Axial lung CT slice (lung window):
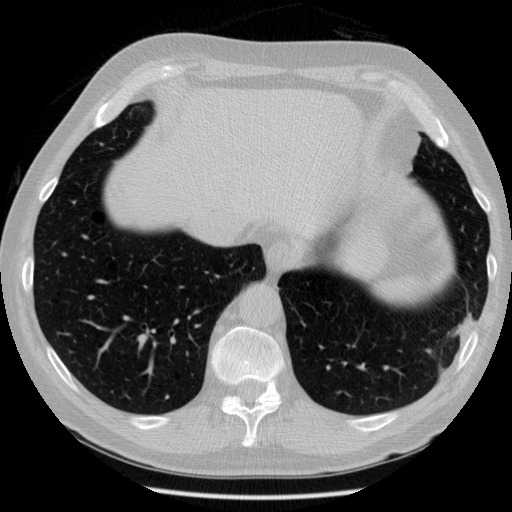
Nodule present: no